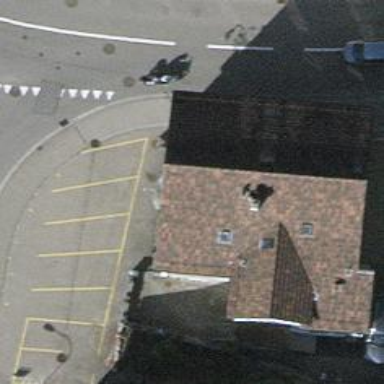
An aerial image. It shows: Restaurant.